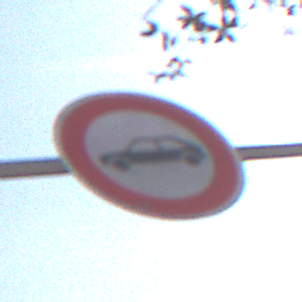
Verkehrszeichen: VerbotPersonenkraftwagen
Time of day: MorningAfternoon
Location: Outdoor (Nature)
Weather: Clear
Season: NotSpecified
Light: Natural